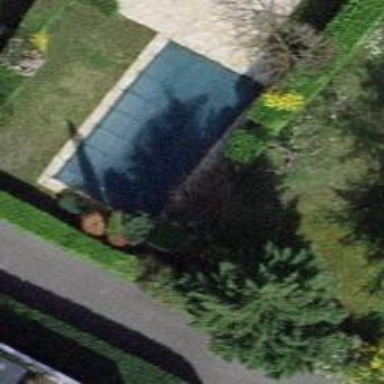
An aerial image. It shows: Outdoor swimming pool in leisure land area.